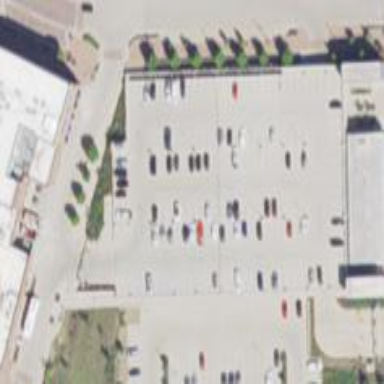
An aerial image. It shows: Multi-storey parking building with paved surface.